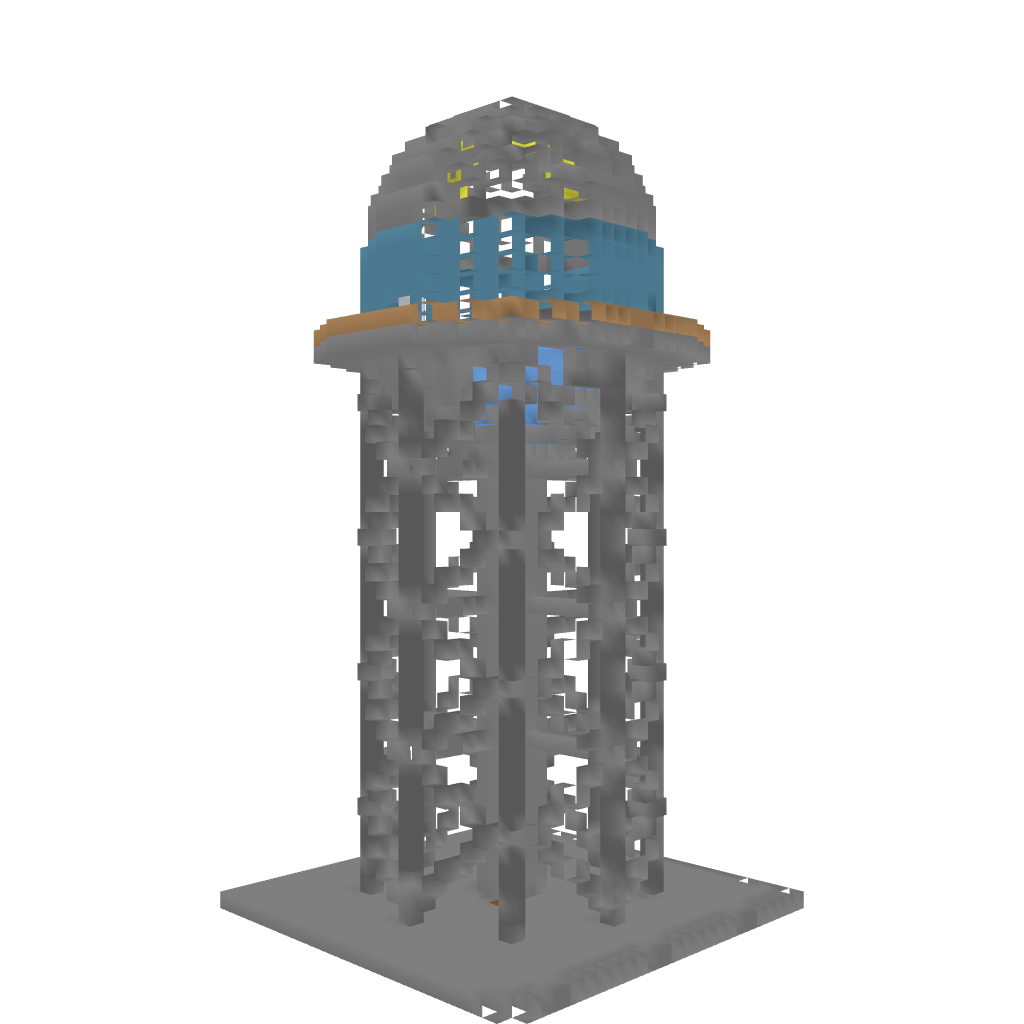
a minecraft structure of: Modern water tower high quality